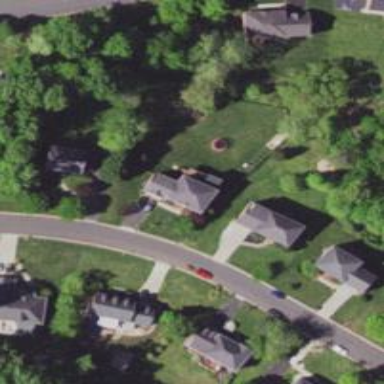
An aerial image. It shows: Neighborhood.